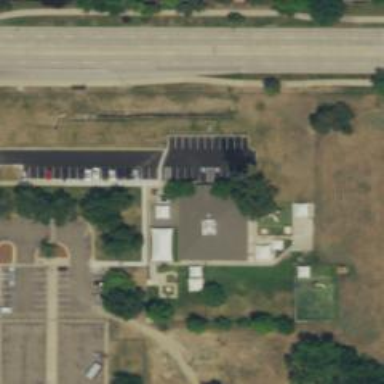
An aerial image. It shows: Kindergarten.